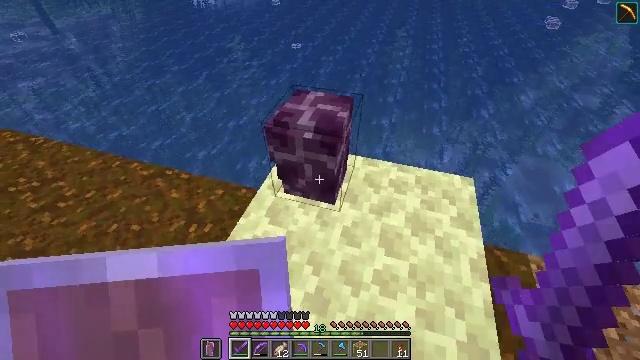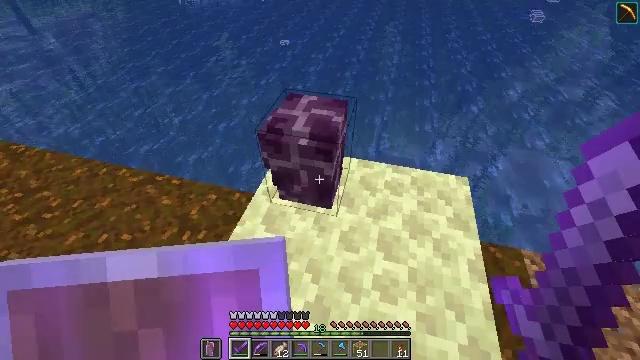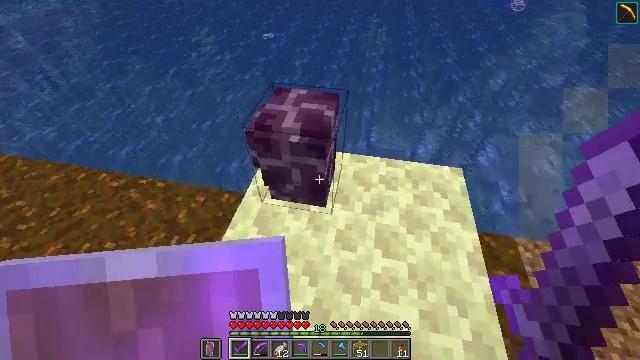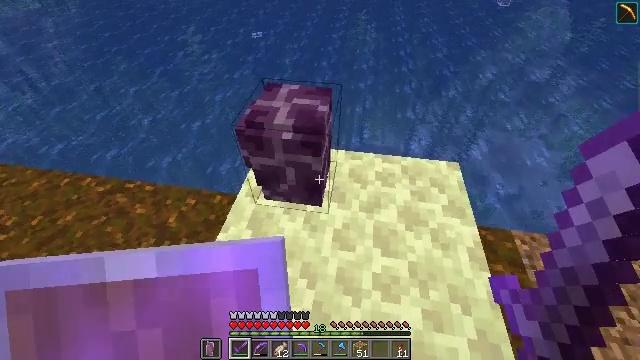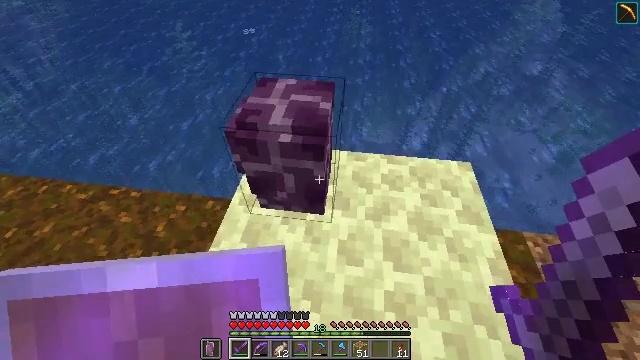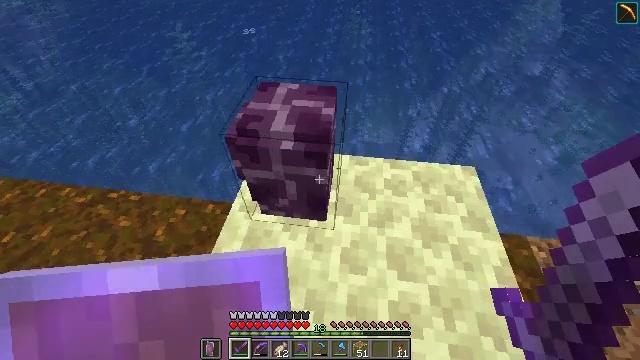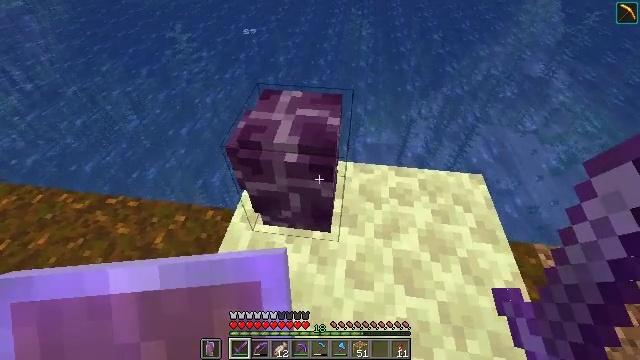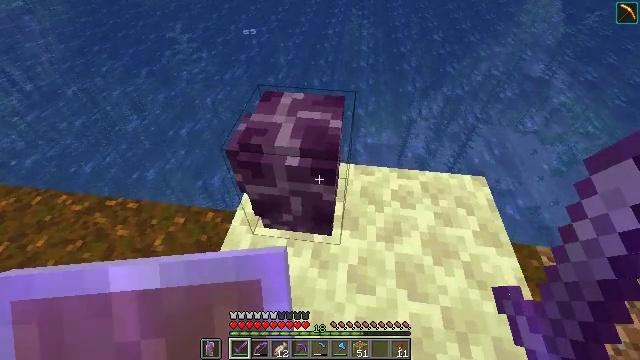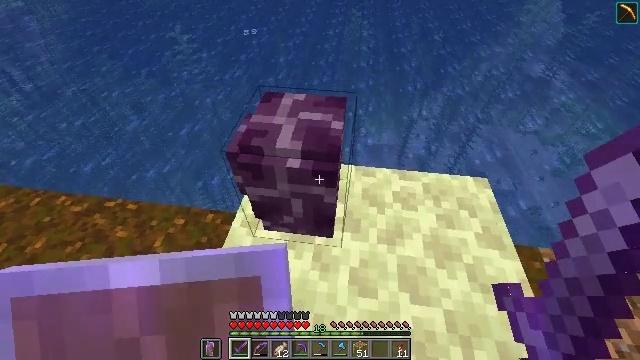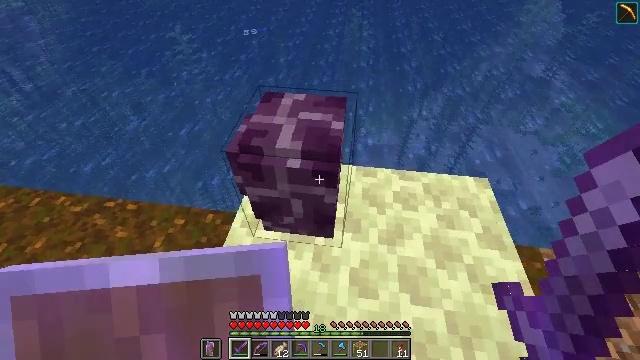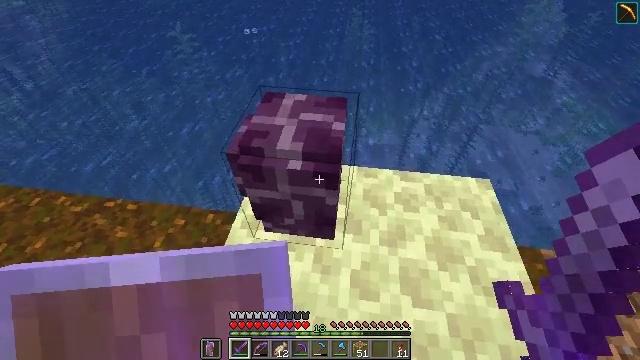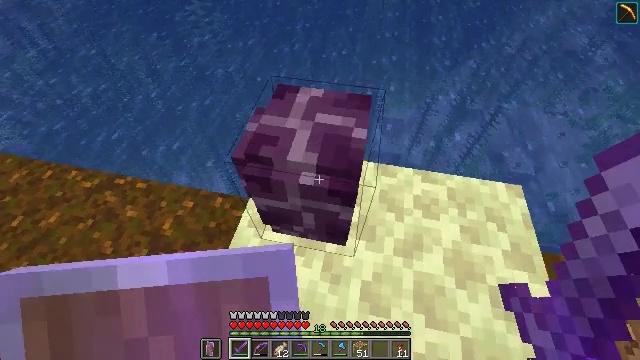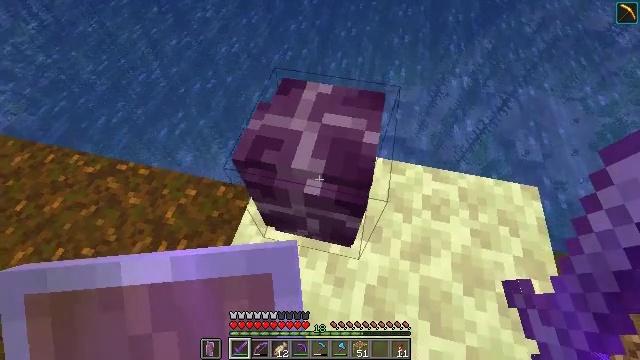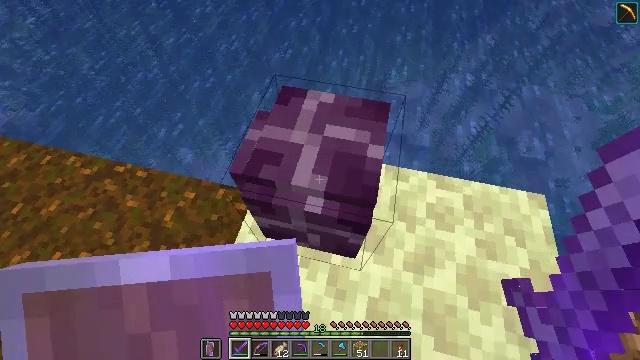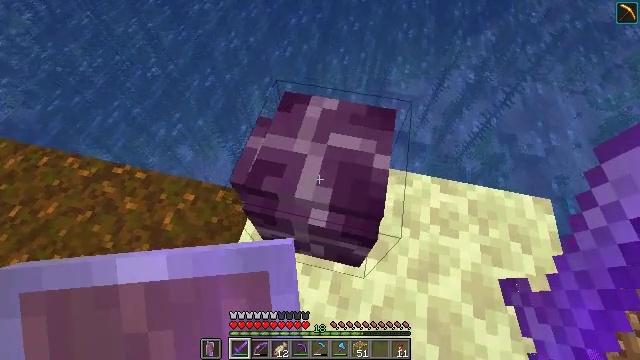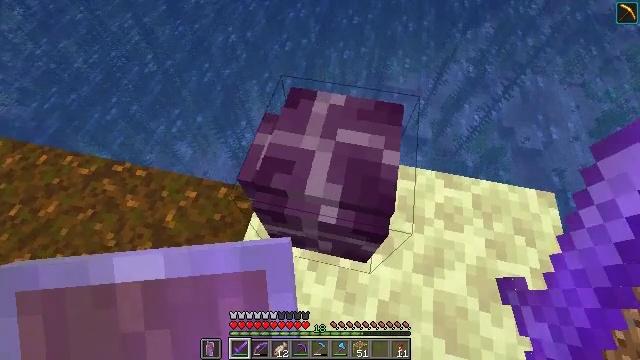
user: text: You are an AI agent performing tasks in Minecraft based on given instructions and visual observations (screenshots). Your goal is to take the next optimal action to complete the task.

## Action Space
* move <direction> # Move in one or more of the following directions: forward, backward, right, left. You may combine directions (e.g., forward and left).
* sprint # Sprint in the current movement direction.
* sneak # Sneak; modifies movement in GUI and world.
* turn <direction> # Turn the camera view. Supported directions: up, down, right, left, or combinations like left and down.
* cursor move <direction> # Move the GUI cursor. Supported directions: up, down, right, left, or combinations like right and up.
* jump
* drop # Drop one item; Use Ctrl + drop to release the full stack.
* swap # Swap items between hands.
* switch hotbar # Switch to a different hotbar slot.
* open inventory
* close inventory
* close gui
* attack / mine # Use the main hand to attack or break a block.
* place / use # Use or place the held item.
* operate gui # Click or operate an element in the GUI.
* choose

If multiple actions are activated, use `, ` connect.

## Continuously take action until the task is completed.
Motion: motion action
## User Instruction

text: Break the chorus plant in the End.
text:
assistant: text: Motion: move forward, turn right
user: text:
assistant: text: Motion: move forward, turn right and down
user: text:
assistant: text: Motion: move forward, turn right
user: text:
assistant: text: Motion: move forward, turn right
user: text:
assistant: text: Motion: no_op
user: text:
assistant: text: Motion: no_op
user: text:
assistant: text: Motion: no_op
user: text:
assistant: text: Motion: no_op
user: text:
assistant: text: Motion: no_op
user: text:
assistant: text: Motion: move forward
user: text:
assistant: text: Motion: move forward, turn left and down
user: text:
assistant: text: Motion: move forward, turn left and down
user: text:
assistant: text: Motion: move forward
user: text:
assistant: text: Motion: move forward
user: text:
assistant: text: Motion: turn down
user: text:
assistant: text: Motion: turn right
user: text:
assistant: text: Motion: turn right
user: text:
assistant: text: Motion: attack / mine
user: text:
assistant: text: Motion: attack / mine
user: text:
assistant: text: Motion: attack / mine
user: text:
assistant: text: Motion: attack / mine
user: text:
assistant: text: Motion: attack / mine
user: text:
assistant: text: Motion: attack / mine
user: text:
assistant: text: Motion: attack / mine
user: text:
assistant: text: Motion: attack / mine
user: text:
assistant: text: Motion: attack / mine
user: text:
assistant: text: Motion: attack / mine
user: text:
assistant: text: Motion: attack / mine
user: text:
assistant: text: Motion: attack / mine
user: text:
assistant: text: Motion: attack / mine